Question: I have this issue with the xlabels in aChartEngine when there is one value in an ArrayList. I generate my own XLabels for a line chart, but when there is one data array value, i get an unwanted TimeStamp on top of my generated XLabels.
my Code:
'''
private XYMultipleSeriesDataset getDemoDataset() {
Calendar cal = Calendar.getInstance();
Date date = new Date();
date_value = new String[list.size()];
value_value = new String[list.size()];
for(int k = 0; k < list.size(); k++){
date_value[k] = list.get(k).get(DATE);
value_value[k] = list.get(k).get(VALUE);
}
TimeSeries series = new TimeSeries("Line Graph");
for(int j=0; j < date_value.length; j++) {
series.add(formatter.stringToDate(date_value[j]), Integer.parseInt());
}
XYMultipleSeriesDataset dataset = new XYMultipleSeriesDataset();
dataset.addSeries(series);
return dataset;
}
'''
setChartSetting:
'''
private void setChartSetting(XYMultipleSeriesRenderer renderer){
renderer.setXRoundedLabels(true);
renderer.setXTitle("DATES");
renderer.setYTitle(kpiname);
renderer.setApplyBackgroundColor(true);
renderer.setFitLegend(false);
renderer.setAxesColor(Color.DKGRAY);
renderer.setShowGrid(true);
renderer.setZoomEnabled(false);
renderer.setXLabels(0);
renderer.setYLabels(10);
renderer.setZoomEnabled(false, false);
renderer.setPanEnabled(false, false);
//String[] date_value = new String[list.size()];
//String[] value_value = new String[list.size()];
if(list.isEmpty() || list.size() == 0 || list == null ){
return;
}
if(name.equals(RECOVERED) || name.equals(CONVERSION)){
largest_size = (int)Double.parseDouble(value_value[0]);
}else{
if(!(value_value.length == 0)){
largest_size = Integer.parseInt(value_value[0]);
}else{
return;
}
}
//used to determine the maximum value for the y-axis
for(int x =0; x < value_value.length; x++){
if(Integer.parseInt(value_value[x]) > largest_size){
largest_size = Integer.parseInt(value_value[x]);
}
}
renderer.setYAxisMax((double)largest_size);
renderer.setYAxisMin(0);
int value_size = value_value.length;
int m = 0;
//int add = value_size/10;
int add = largest_size/10;
/*instance variables for setting the labels on the X-Axis based on weather the values in the array are
* more than 10 items or less*/
double d;
Long l;
Long l1;
double d1;
if(date_value.length <= 1){
int last = date_value.length;
int mod = 0;
//int add_mod = Math.round(last/10);
int add_mod = (int)Math.round((double)Math.round(last));
l = Long.valueOf(formatter.stringToDateReport(date_value[0]).getTime());
d = l.doubleValue();
/*tried this to see if i can remove the timestamp*/
//renderer.addXTextLabel(0.0, "");
//renderer.removeXTextLabel(0.0);
//renderer.clearXTextLabels();
renderer.addXTextLabel(d, date_value[0]);
}
else if(date_value.length < 10){
for(int i = 0; i < date_value.length; i++){
if(i >= date_value.length){
break;
}
l = Long.valueOf(formatter.stringToDateReport(date_value[i]).getTime());
d = l.doubleValue();
renderer.addXTextLabel(d, date_value[i]);
}
} else if(date_value.length >= 10){
int last = date_value.length;
//int last = 28;
//Log.d(TAG, "last is " + last);
int mod = 0;
//int add_mod = Math.round(last/10);
int add_mod = (int)Math.round((double)Math.round(last) /10); // do this to get the decimal value with a double and then round to get nearset whole with int
for(int i =0; i < date_value.length; i++){
if(mod >= date_value.length){
break;
}
l1 = Long.valueOf(formatter.stringToDateReport(date_value[mod]).getTime());
d1 = l1.doubleValue();
renderer.addXTextLabel(d1, date_value[mod]);
mod+=add_mod;
}
}
}
}
'''
and then:
'''
chartView = ChartFactory.getLineChartView(context, getDemoDataset(), setChartSettings(renderer));
'''
When there are multiple values, it plots the graph well with my custom XLabels(format is MMM-yyyy), but when there is only one value in the ArrayList, it generates thats time stamp.
here is an image:

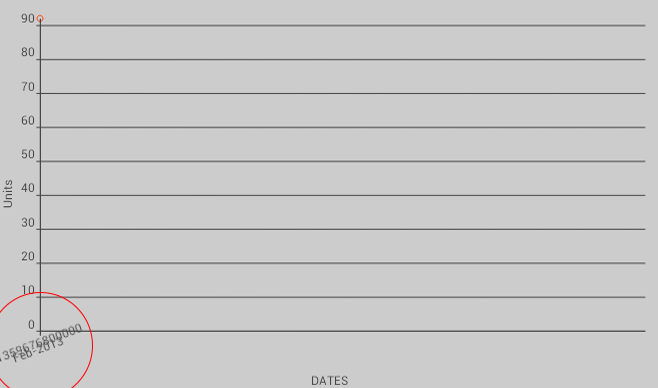
Answer: This was a bug, indeed. You can download a version including a fix for it feature <URL>.